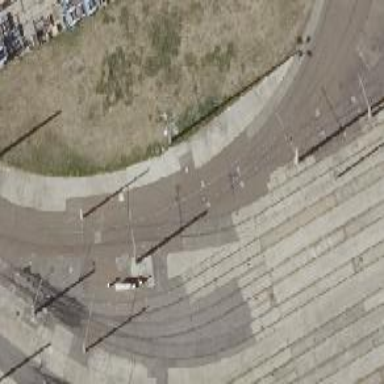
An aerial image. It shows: Railway switch.